Question: I've got a UIView within a UIScrollView, both of which I've created programmatically. The white rectangle is the UIView.

I want to put a UITableView within the UIView so that they're roughly the same size, except I'd like to leave room for the title at the top of the view. Here's what I've tried:
'''
let tableView = UITableView(frame: view1.bounds)
view1.addSubview(tableView)
tableView.center(in: view1)
tableView.rowHeight = 30
tableView.backgroundColor = .blue
'''
Except nothing shows up. How can I fix this?
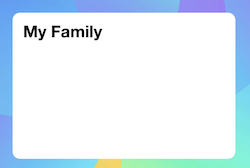
Answer: If you're not instantiating your UIView with a 'frame:' argument, you need to do so. Everything will seem normal if you omit this, and simply use the 'view1.size()' method, except for some reason the tableView will not appear.